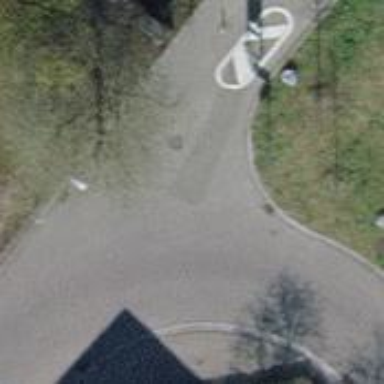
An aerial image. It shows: Asphalt road in living street.